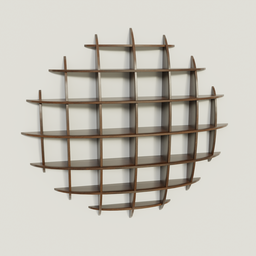
Label: furniture